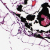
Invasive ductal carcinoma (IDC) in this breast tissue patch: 0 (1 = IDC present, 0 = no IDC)